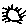
Label: sun